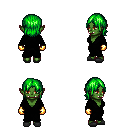
a pixel art fantasy rpg character, female body template, orc, green skin, black robe, white pants, green long bangs hairstyle, gold gloves, gray slippers, four views (front, back, left, right), 2x2 character sprite sheet, small pixel art, hard edges, no anti-aliasing